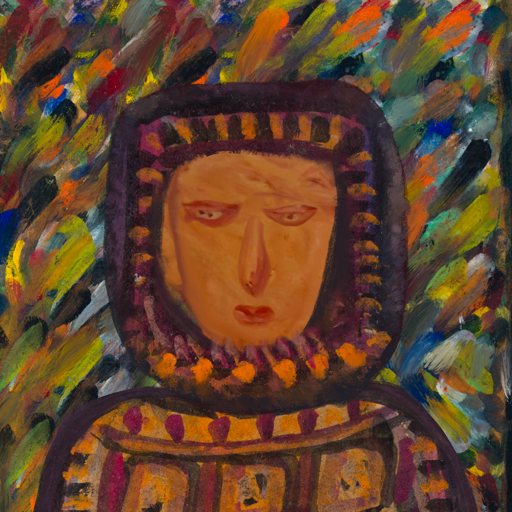
Background: An_Impression, Head And Neck Front: Pious_Lady, Face Front: Pious_Lady, Bust: Doll, Hair Front: Doll, Head Accessory: Blank, Second Necklace: Blank, Necklace: Blank, Baby: Blank